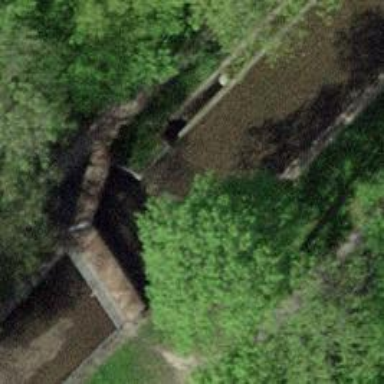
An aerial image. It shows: Canal.